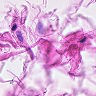
Metastatic tissue present: no